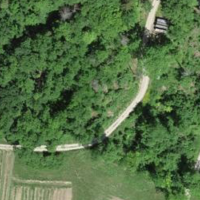
EUNIS habitat code: 41
Species observed at this site:
Cirsium arvense